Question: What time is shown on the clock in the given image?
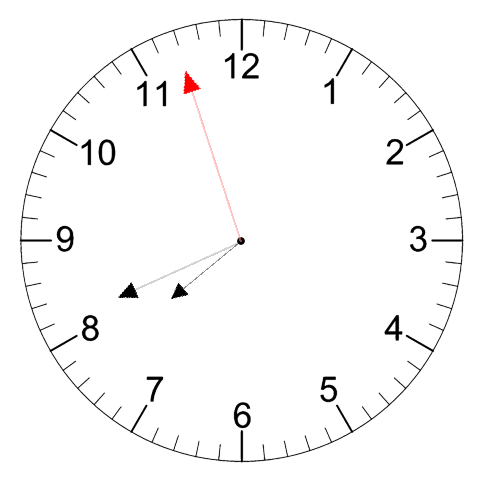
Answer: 07:40:57